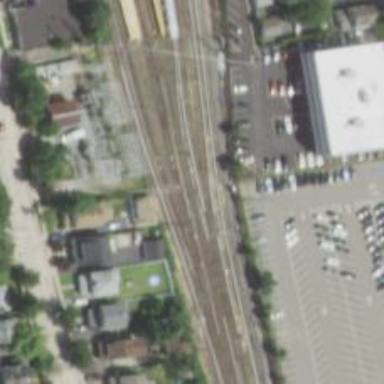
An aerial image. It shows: Electrified railway line.